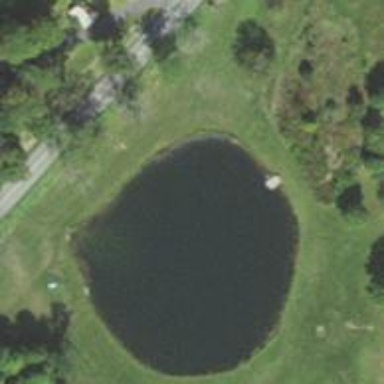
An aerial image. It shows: Serene pond surrounded by nature.